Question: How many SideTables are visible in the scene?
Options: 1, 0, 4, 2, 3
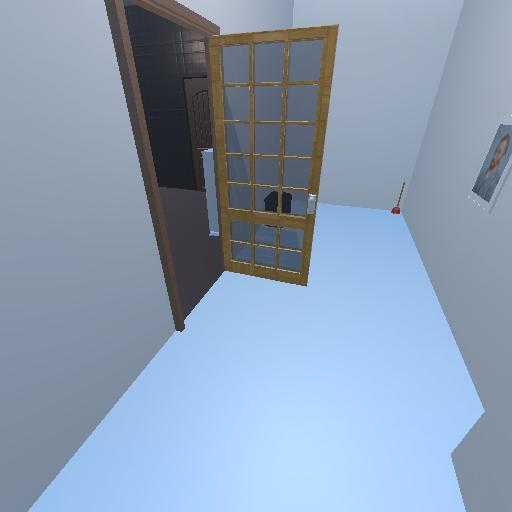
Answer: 1